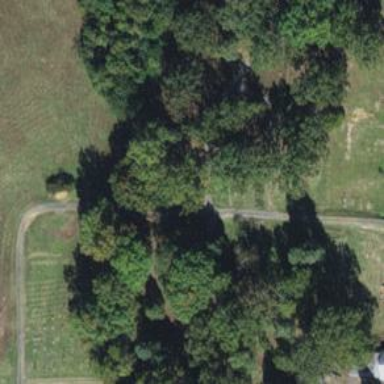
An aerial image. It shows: Grave yard.